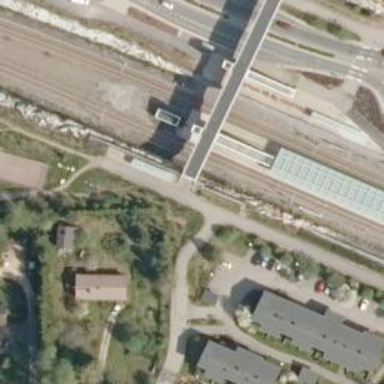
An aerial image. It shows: Railway signal.